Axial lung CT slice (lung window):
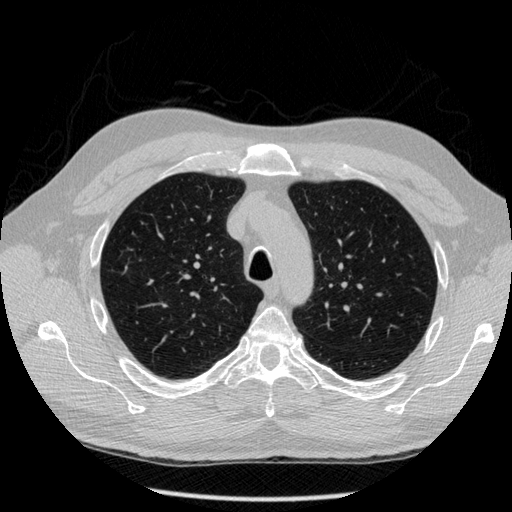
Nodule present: no